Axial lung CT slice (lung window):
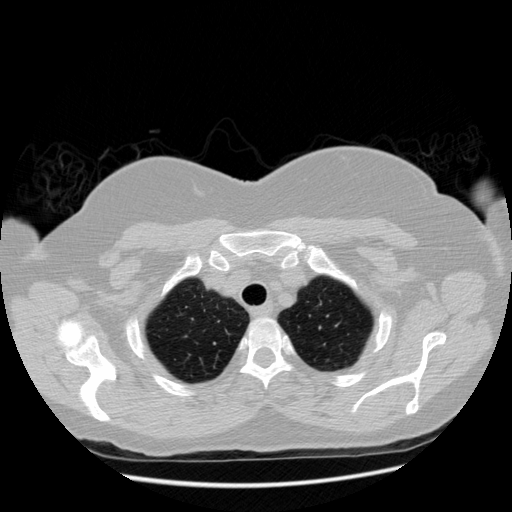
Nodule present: no